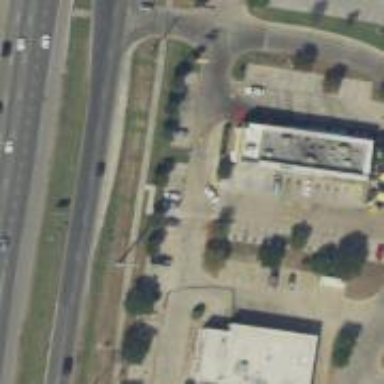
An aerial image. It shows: The East sidewalk of I35 is footway.